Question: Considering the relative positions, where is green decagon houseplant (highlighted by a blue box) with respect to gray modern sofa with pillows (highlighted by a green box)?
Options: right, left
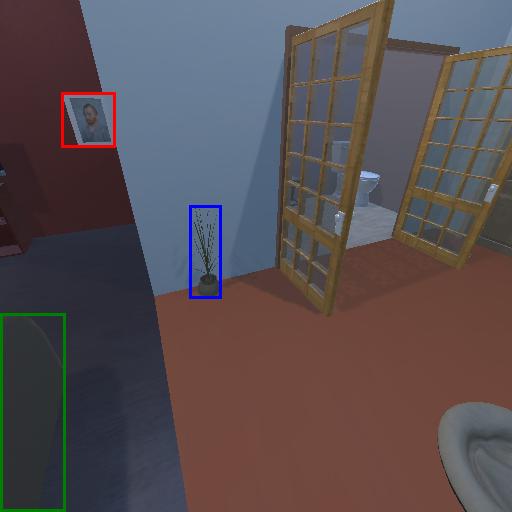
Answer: right